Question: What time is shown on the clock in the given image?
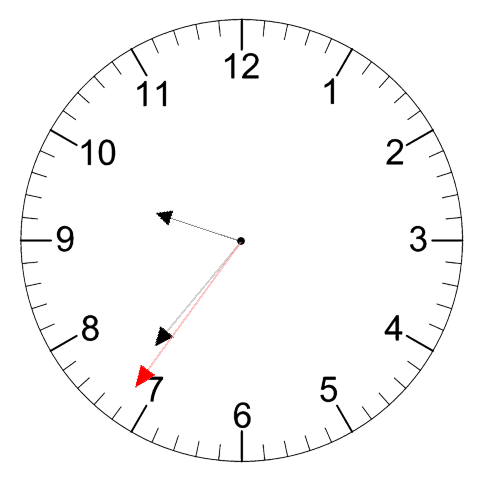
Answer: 09:36:36